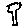
Label: tree